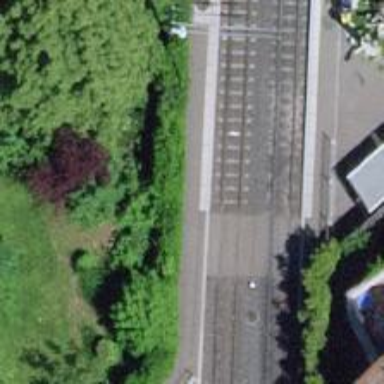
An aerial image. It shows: Tram stop for public transport.